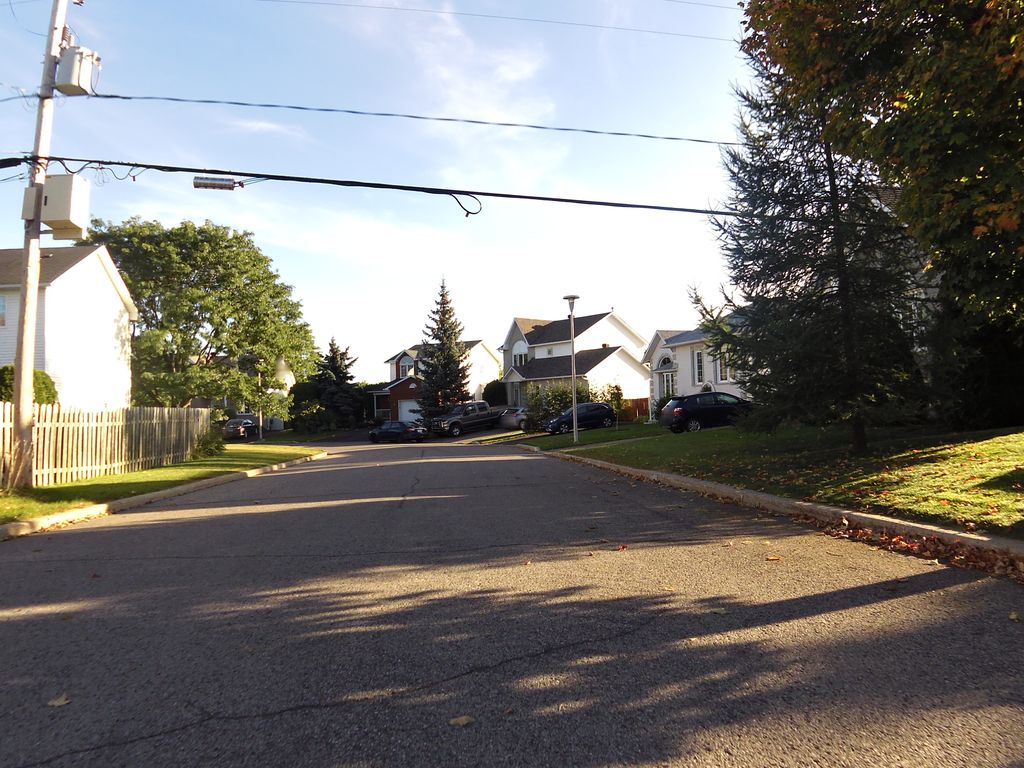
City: ottawa-gatineau